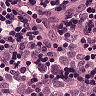
Metastatic tissue present: yes